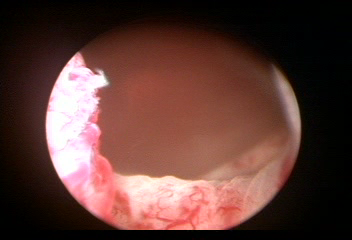
Modality: WLC
Class: Normal mucosa
Bladder cancer association: No